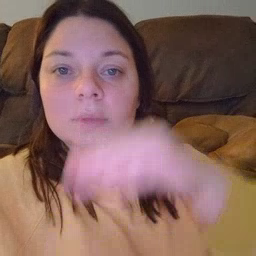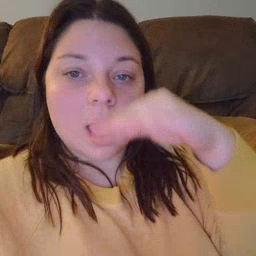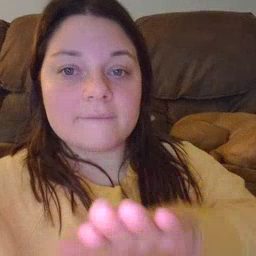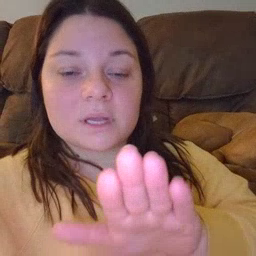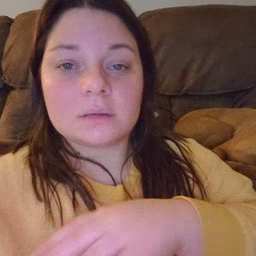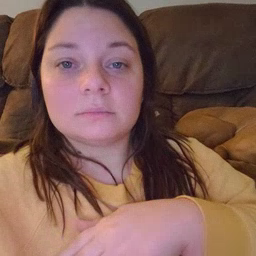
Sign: elephant